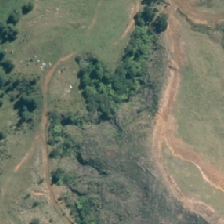
Land cover: low_producing_grassland